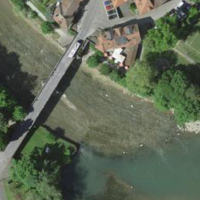
EUNIS habitat code: 15
Species observed at this site:
Certhia brachydactyla
Corvus corone
Dendrocopos major
Falco peregrinus
Aegithalos caudatus
Buteo buteo
Sylvia atricapilla
Strix aluco
Spinus spinus
Phylloscopus collybita
Poecile palustris
Lucilia sericata
Larus michahellis
Cygnus olor
Erithacus rubecula
Pica pica
Phoenicurus ochruros
Phoenicurus phoenicurus
Tichodroma muraria
Columba livia
Falco tinnunculus
Corvus corax
Motacilla cinerea
Cyanistes caeruleus
Anas platyrhynchos
Chloris chloris
Troglodytes troglodytes
Streptopelia decaocto
Corvus frugilegus
Passer domesticus
Fringilla coelebs
Cymbalaria muralis
Coloeus monedula
Ptyonoprogne rupestris
Carduelis carduelis
Turdus merula
Columba palumbus
Passer montanus
Phalacrocorax carbo
Tachymarptis melba
Mareca strepera
Parus major
Milvus migrans
Milvus milvus
Mergus merganser
Cinclus cinclus
Phylloscopus trochilus
Motacilla alba
Delichon urbicum